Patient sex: M
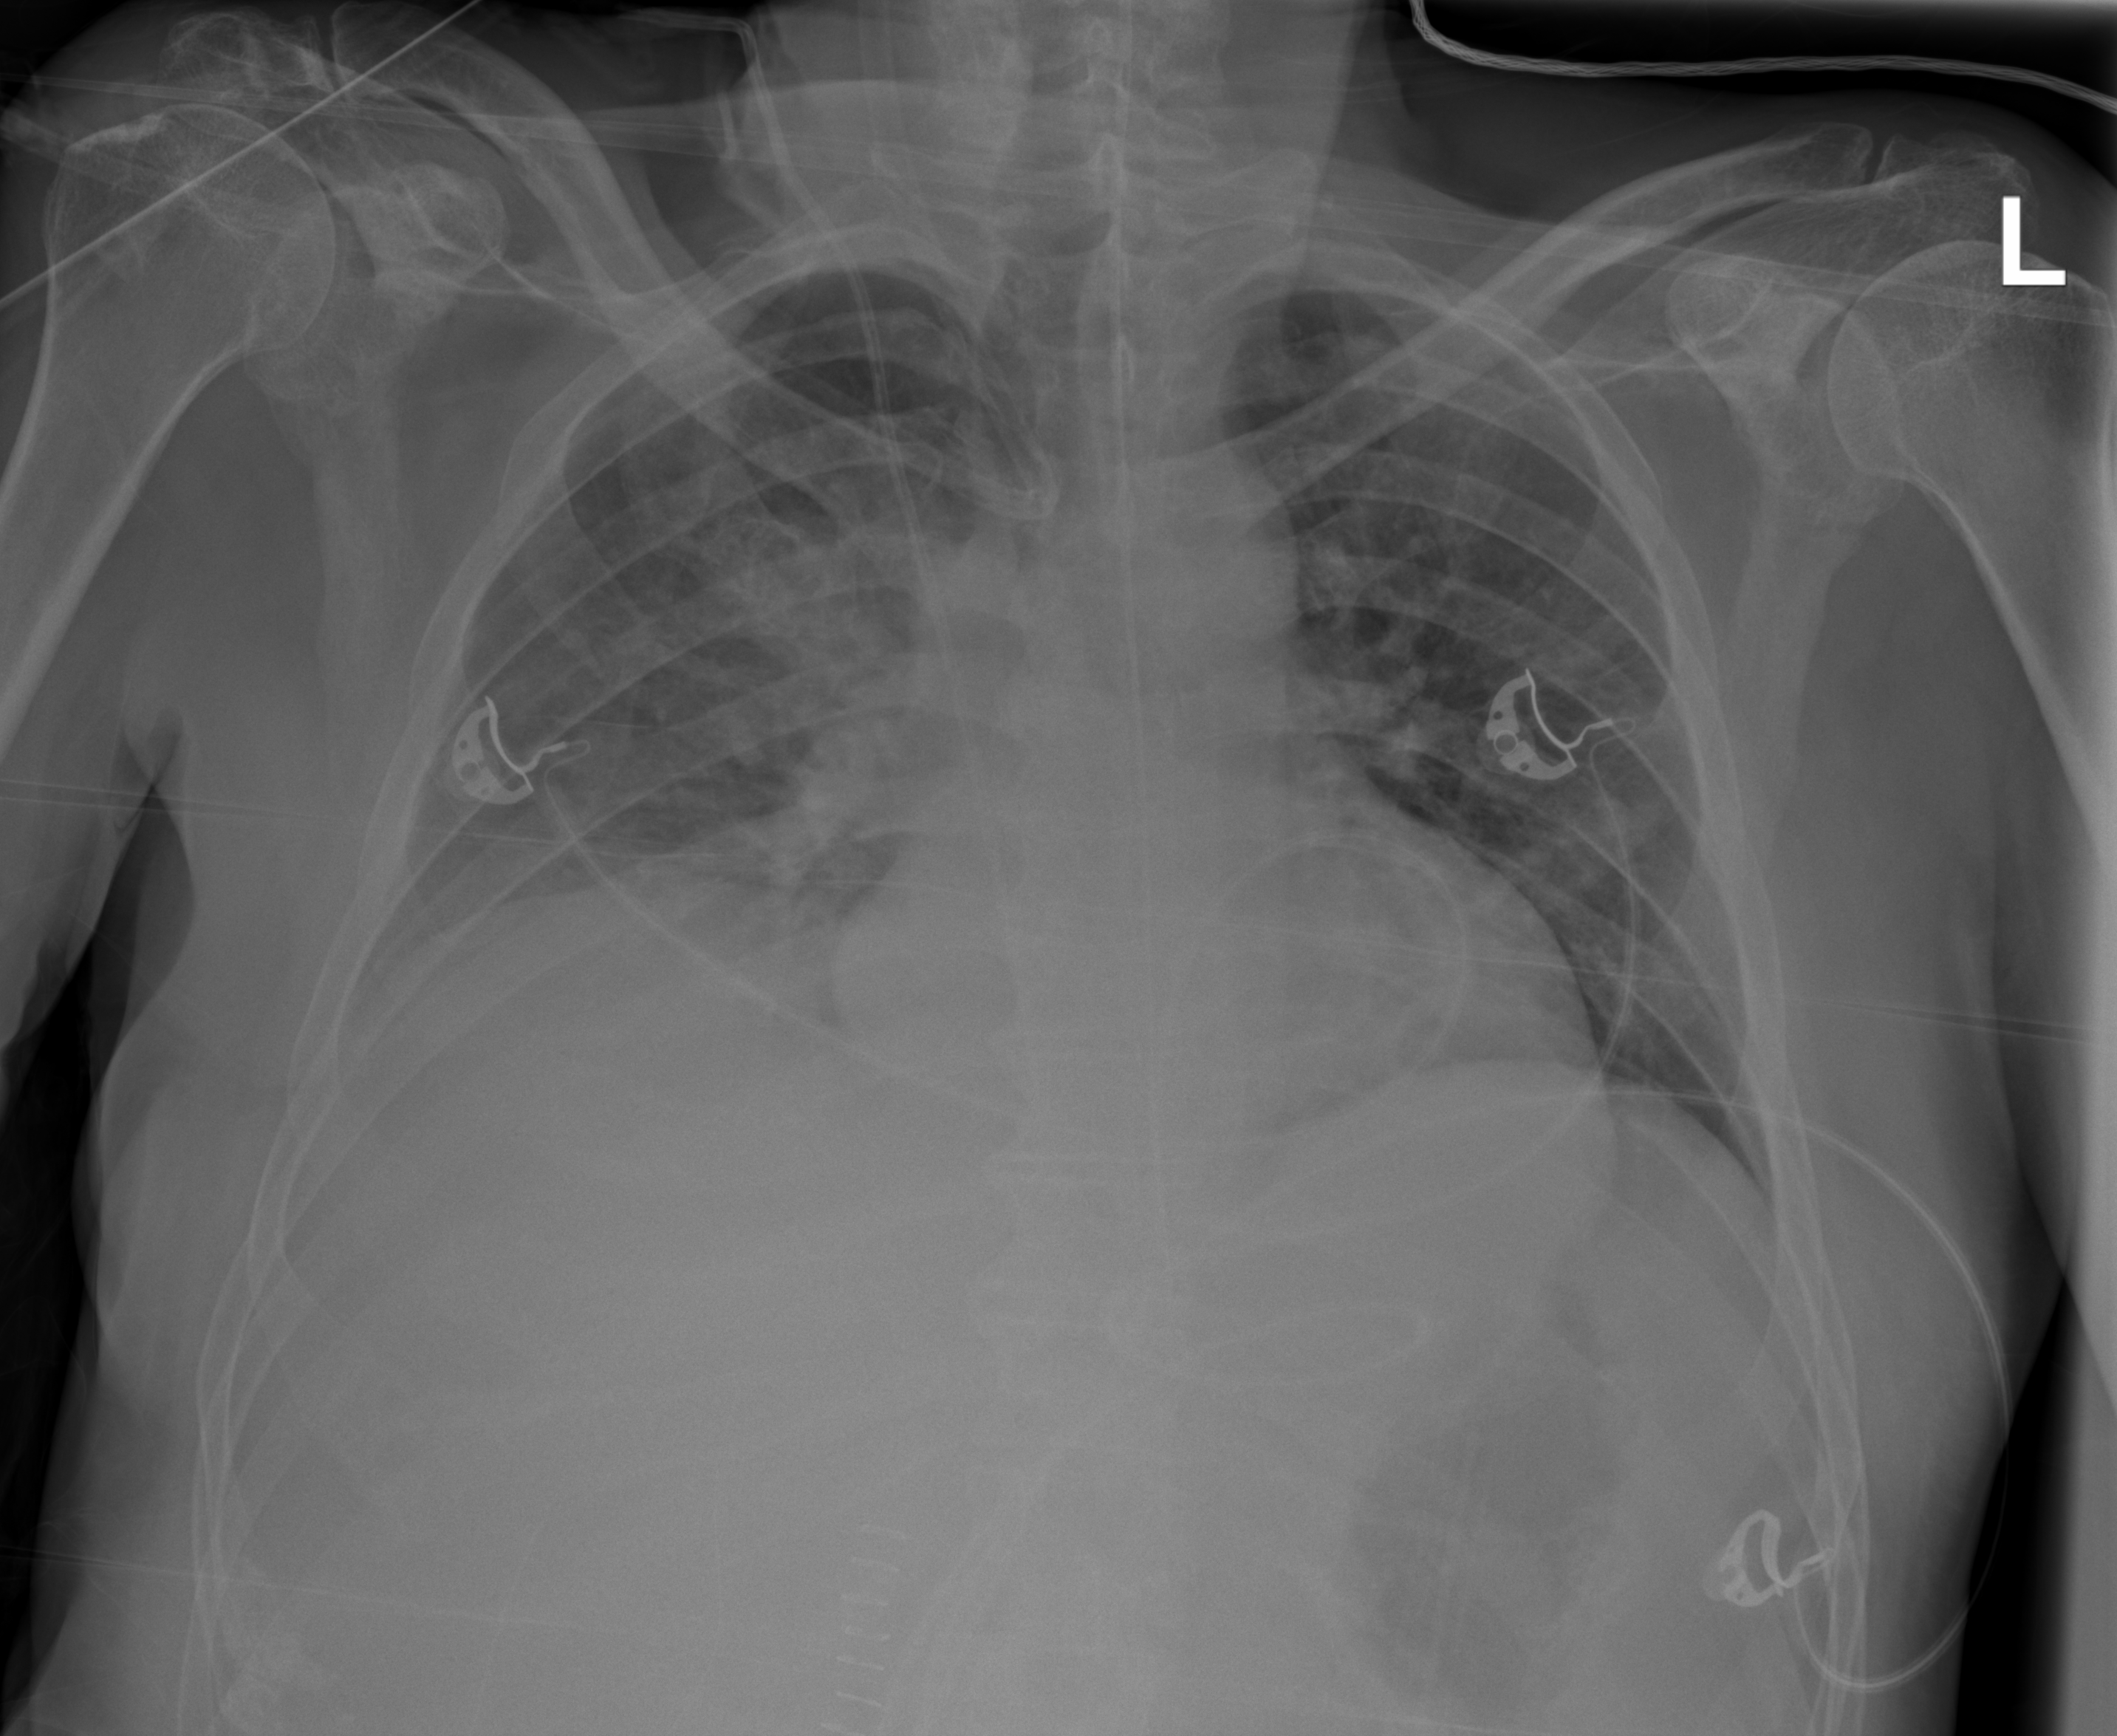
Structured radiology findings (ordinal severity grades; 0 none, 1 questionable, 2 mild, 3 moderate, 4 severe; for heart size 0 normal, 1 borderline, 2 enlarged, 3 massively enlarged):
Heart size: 2
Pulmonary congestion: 2
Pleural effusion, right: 2
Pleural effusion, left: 0
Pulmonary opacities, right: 0
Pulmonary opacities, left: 0
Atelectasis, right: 2
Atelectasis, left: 0